Question: When I add the <URL> to my maven project I get the following error message:

The project has the following dependencies:
'''
<dependency>
<groupId>junit</groupId>
<artifactId>junit</artifactId>
<version>${junit.version}</version>
<scope>test</scope>
</dependency>
<dependency>
<groupId>org.mockito</groupId>
<artifactId>mockito-all</artifactId>
<version>${mockito.version}</version>
</dependency>
<dependency>
<groupId>org.powermock</groupId>
<artifactId>powermock-module-junit4</artifactId>
<version>${powermock.version}</version>
<scope>test</scope>
</dependency>
<dependency>
<groupId>org.powermock</groupId>
<artifactId>powermock-api-mockito</artifactId>
<version>${powermock.version}</version>
<scope>test</scope>
</dependency>
'''
and the following version numbers:
'''
<junit.version>4.11</junit.version>
<mockito.version>1.9.5</mockito.version>
<powermock.version>1.6.2</powermock.version>
'''
What is happening here?
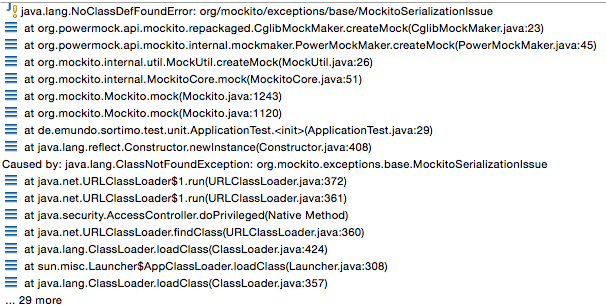
Answer: You should use 'mockito-core' in Maven builds. 'mockito-all' is for people using legacy build systems.
The latest version of mockito 1.x series is 1.10.19 so try that.